Question: '''
private void Student_btn(object sender, EventArgs e)
{
SignUp signup = new SignUp();
signup.Show();
this.Hide();
}
'''
First-time works successfully, but when I run the second time it does not work
I get this error:
> Unable to copy file "obj\Debug\FinalProject.exe" to "bin\Debug\FinalProject.exe". The process cannot access the file 'bin\Debug\FinalProject.exe' because it is being used by another process.

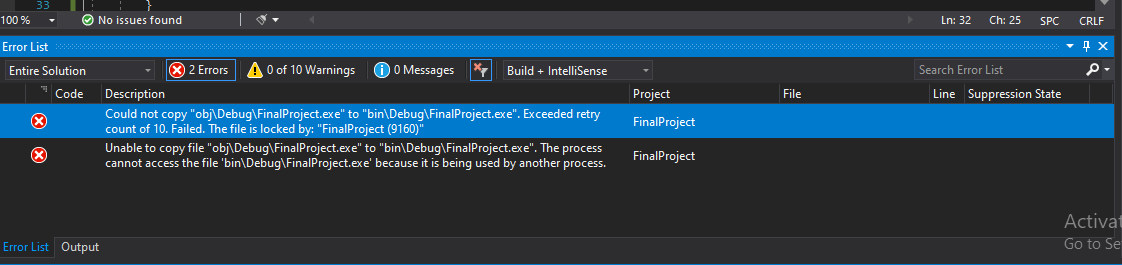
Answer: The reason why you have this issue is because your previous version is still running in the background. And because it's still running Visual Studio can't remove it's .exe in order to replace it with the new version.
Why is you previous version still running?
You've provided this code:
'''
private void Student_btn(object sender, EventArgs e)
{
SignUp signup = new SignUp();
signup.Show();
this.Hide();
}
'''
Let's assume that this method is part of your 'MainWindow'. When the user clicks the button, the MainWindow opens a new window 'signup.Show()'and hides itself 'this.Hide()'.
But that means, that your 'MainWindow' is still running, you just can't see it and it will still be running after you close the new window.
To resolve the problem you have to close the 'MainWindow' properly. And you can do it like that:
'''
private void Student_btn(object sender, EventArgs e)
{
SignUp signup = new SignUp();
this.Hide(); //Your MainWindow hides itself and gets invisible
signup.ShowDialog(); //You code will "stop" here until the new window is closed
this.Close() //You MainWindow closes itself and your program will stop
}
'''
If you want to resume to your 'MainWindow' when the new window closes. Use 'this.Show()'instead of 'this.Close()'